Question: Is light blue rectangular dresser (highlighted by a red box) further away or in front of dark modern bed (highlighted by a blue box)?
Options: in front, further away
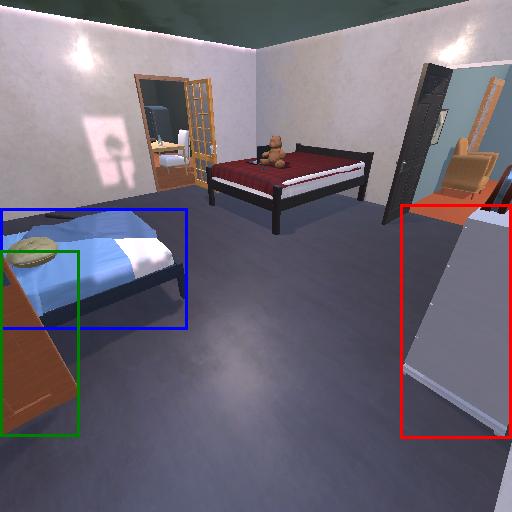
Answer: in front